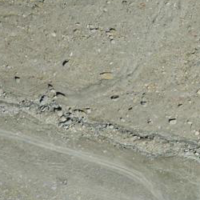
EUNIS habitat code: 48
Species observed at this site:
Ranunculus glacialis